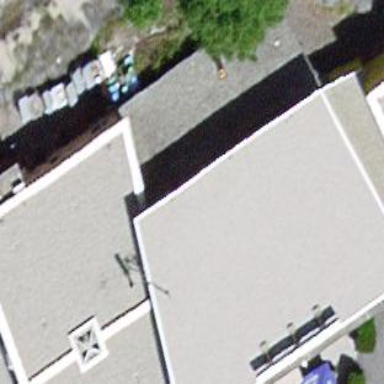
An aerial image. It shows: Building that is motel.